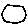
Label: circle